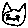
Label: cat